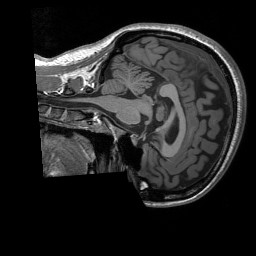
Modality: T1w
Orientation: sagittal
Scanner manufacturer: siemens
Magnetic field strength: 3 T
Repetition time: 1.76 s
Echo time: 0.0022 s